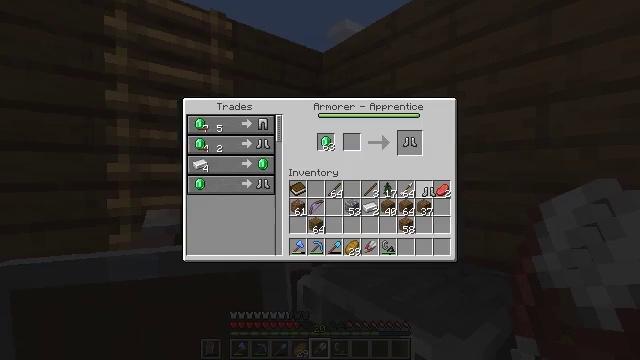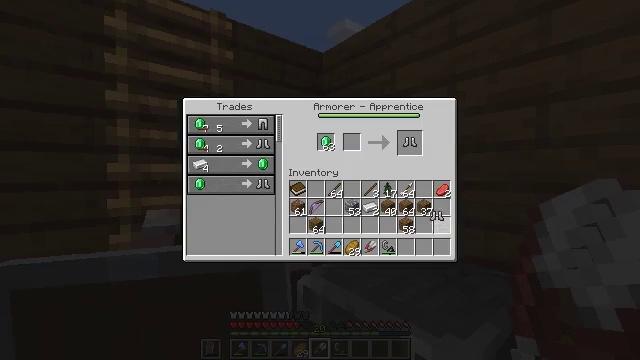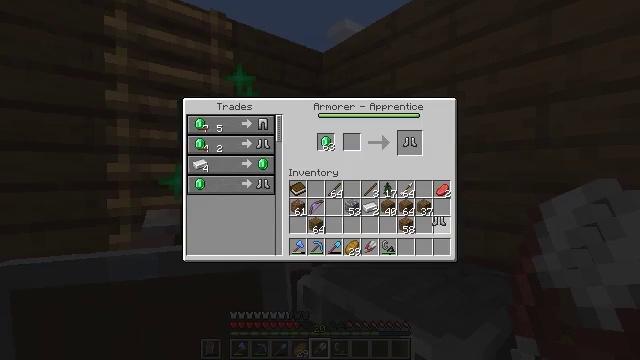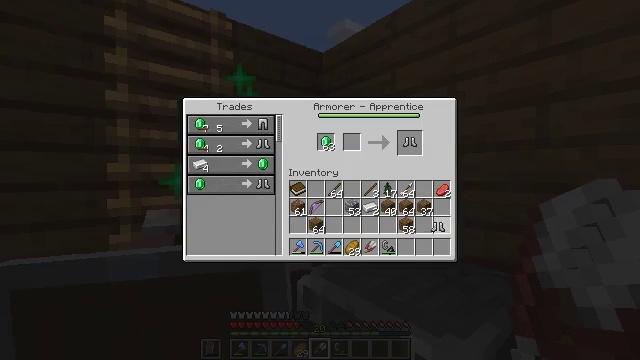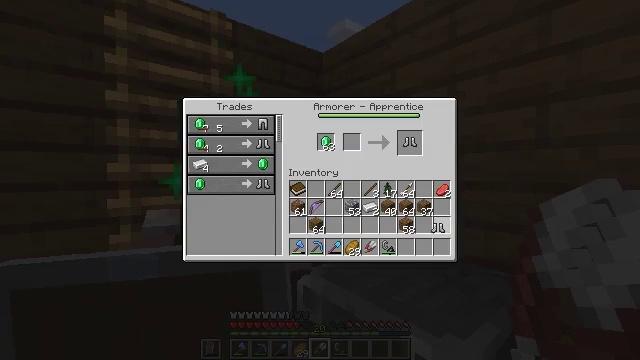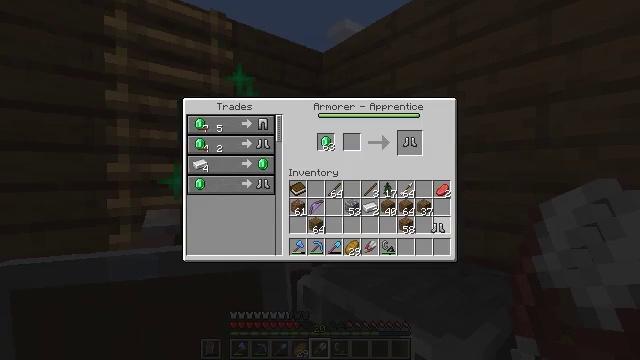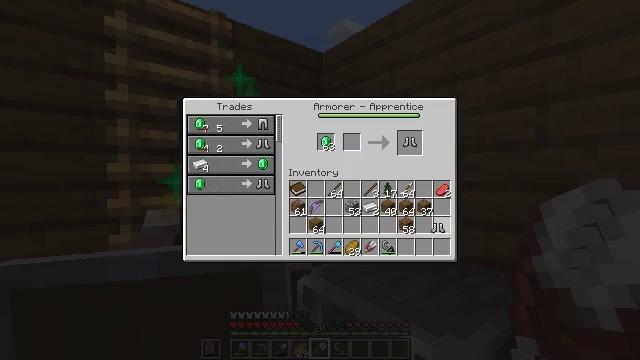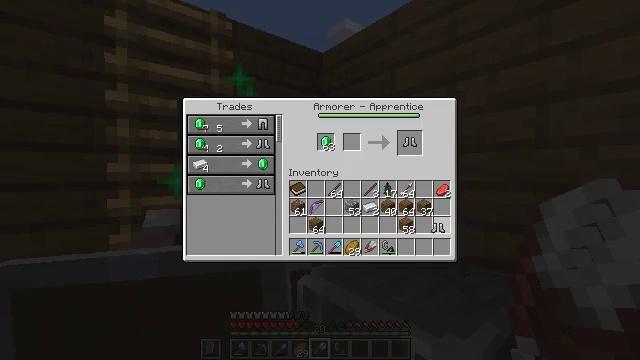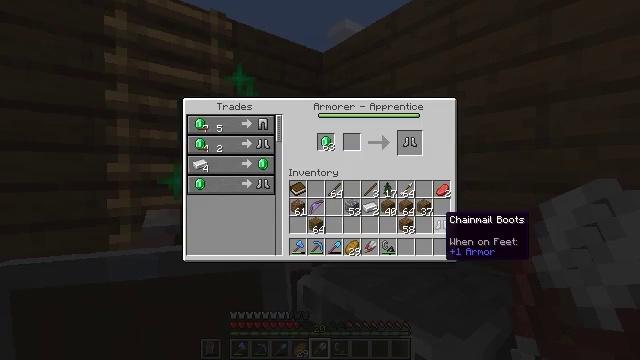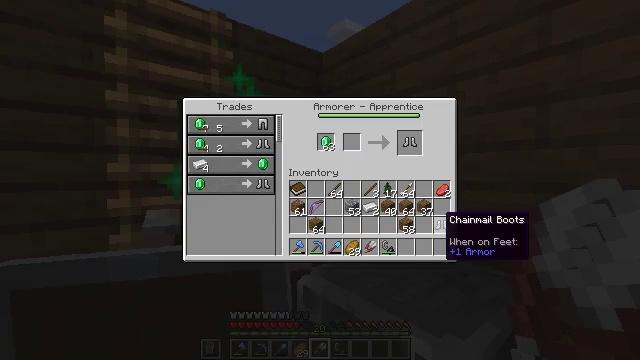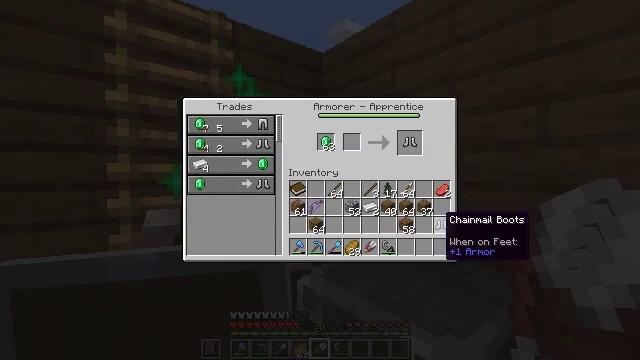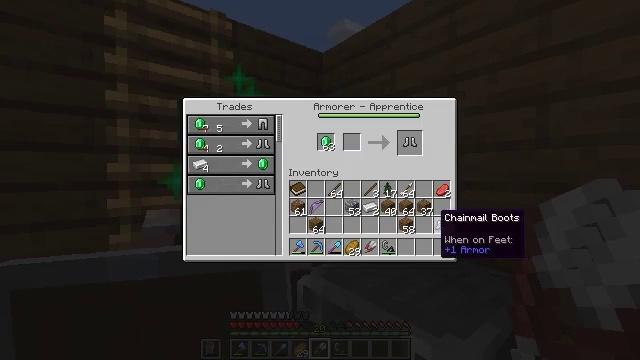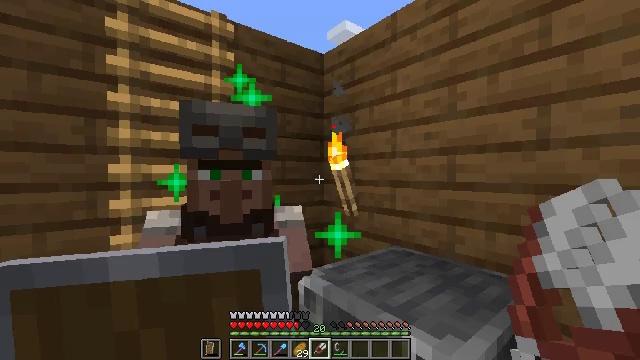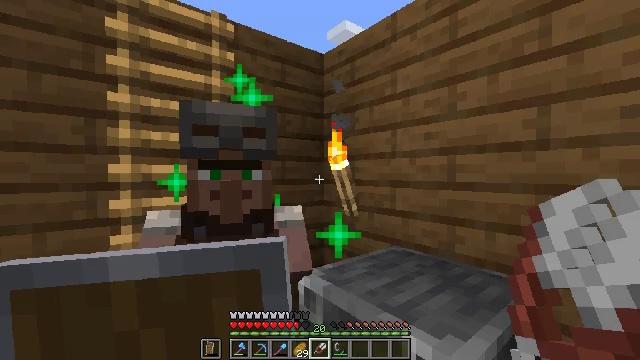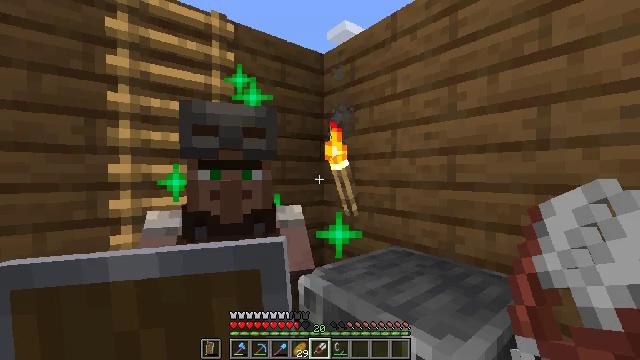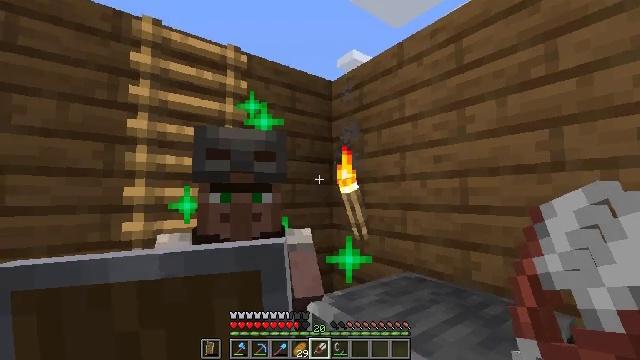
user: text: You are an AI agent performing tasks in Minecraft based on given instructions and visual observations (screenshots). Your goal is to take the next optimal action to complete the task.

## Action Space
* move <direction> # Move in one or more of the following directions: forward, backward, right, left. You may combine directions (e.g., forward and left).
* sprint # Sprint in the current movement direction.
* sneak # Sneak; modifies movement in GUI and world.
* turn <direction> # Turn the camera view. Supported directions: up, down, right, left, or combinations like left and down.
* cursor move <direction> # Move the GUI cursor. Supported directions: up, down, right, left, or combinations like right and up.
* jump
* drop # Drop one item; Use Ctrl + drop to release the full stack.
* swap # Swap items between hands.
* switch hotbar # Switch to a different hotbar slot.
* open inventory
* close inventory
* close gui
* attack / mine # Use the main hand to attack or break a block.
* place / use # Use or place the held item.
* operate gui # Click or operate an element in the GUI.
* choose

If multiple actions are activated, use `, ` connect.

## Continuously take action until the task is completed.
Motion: motion action
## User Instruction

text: Craft a chainmail chestplate.
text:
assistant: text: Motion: cursor move right and down, open gui
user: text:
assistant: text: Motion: no_op
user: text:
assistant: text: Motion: no_op
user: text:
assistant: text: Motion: no_op
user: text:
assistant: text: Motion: operate gui
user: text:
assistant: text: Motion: operate gui
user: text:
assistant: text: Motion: operate gui
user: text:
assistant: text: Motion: no_op
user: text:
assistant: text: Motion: no_op
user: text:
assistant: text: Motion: no_op
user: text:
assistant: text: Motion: no_op
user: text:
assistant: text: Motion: no_op
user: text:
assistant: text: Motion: close gui
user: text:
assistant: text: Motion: open inventory
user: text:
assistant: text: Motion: turn left and up
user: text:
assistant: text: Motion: no_op
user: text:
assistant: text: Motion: no_op
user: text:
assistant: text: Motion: no_op
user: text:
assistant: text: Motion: no_op
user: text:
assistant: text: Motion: no_op
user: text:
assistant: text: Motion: no_op
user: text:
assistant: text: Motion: no_op
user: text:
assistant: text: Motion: turn left and down
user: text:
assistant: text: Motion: turn left and down
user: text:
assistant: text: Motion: turn left and down
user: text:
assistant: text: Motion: turn left and down
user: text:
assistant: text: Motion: turn left and up
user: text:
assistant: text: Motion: no_op
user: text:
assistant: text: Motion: no_op
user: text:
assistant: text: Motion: no_op